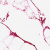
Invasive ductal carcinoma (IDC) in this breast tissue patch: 0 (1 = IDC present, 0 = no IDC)